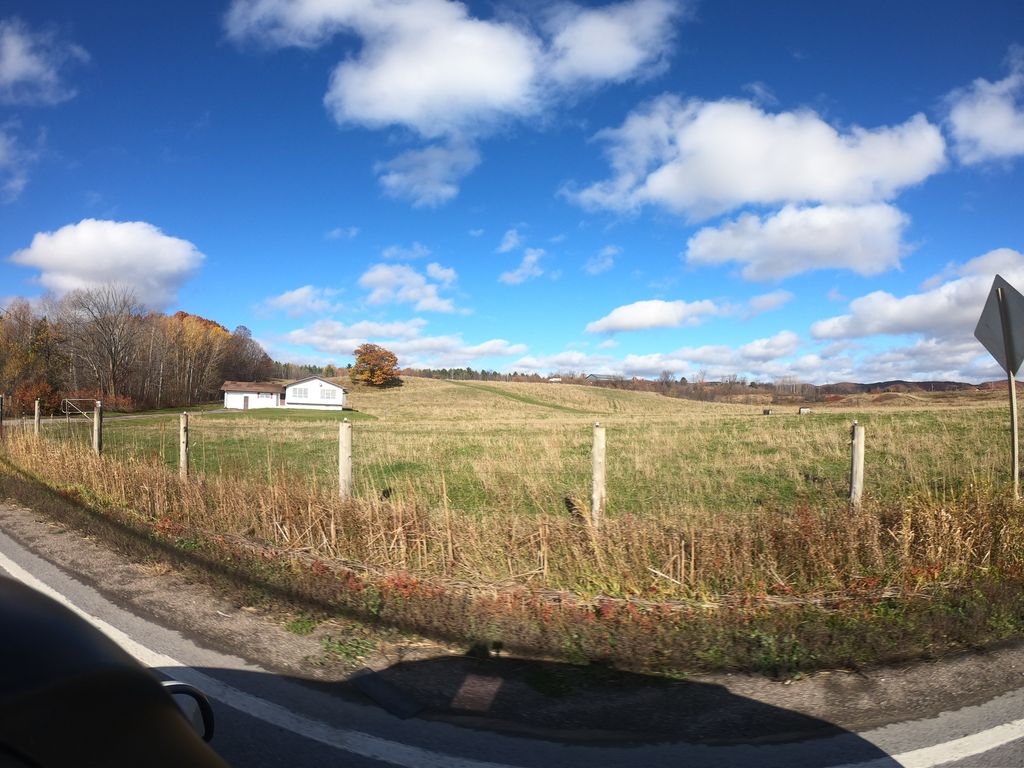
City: ottawa-gatineau